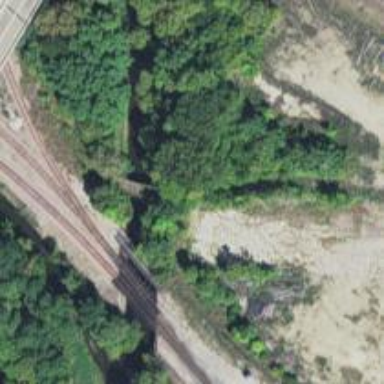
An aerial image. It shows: Abandoned railway.